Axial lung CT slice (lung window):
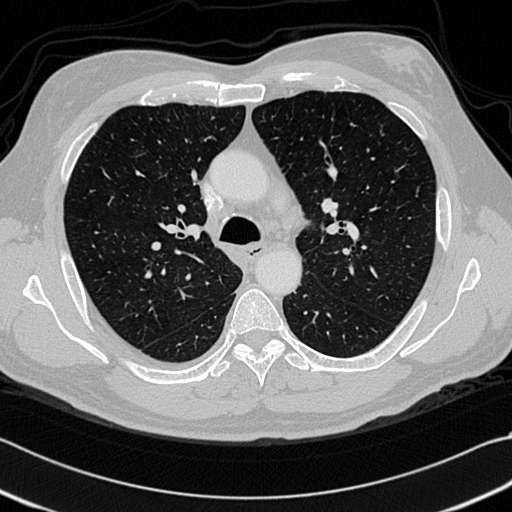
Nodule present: no